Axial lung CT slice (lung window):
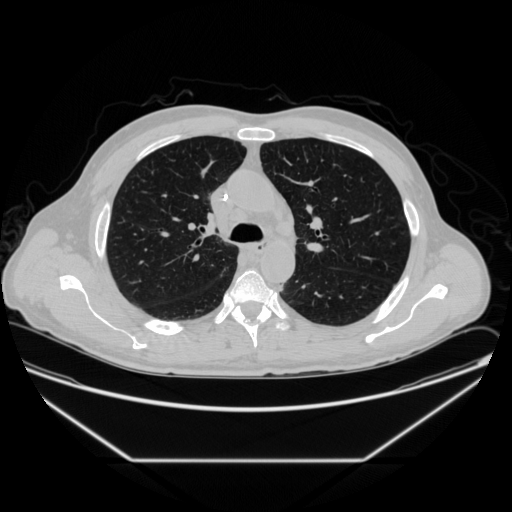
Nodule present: no